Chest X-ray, PA view. Patient: 16 years old, sex F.
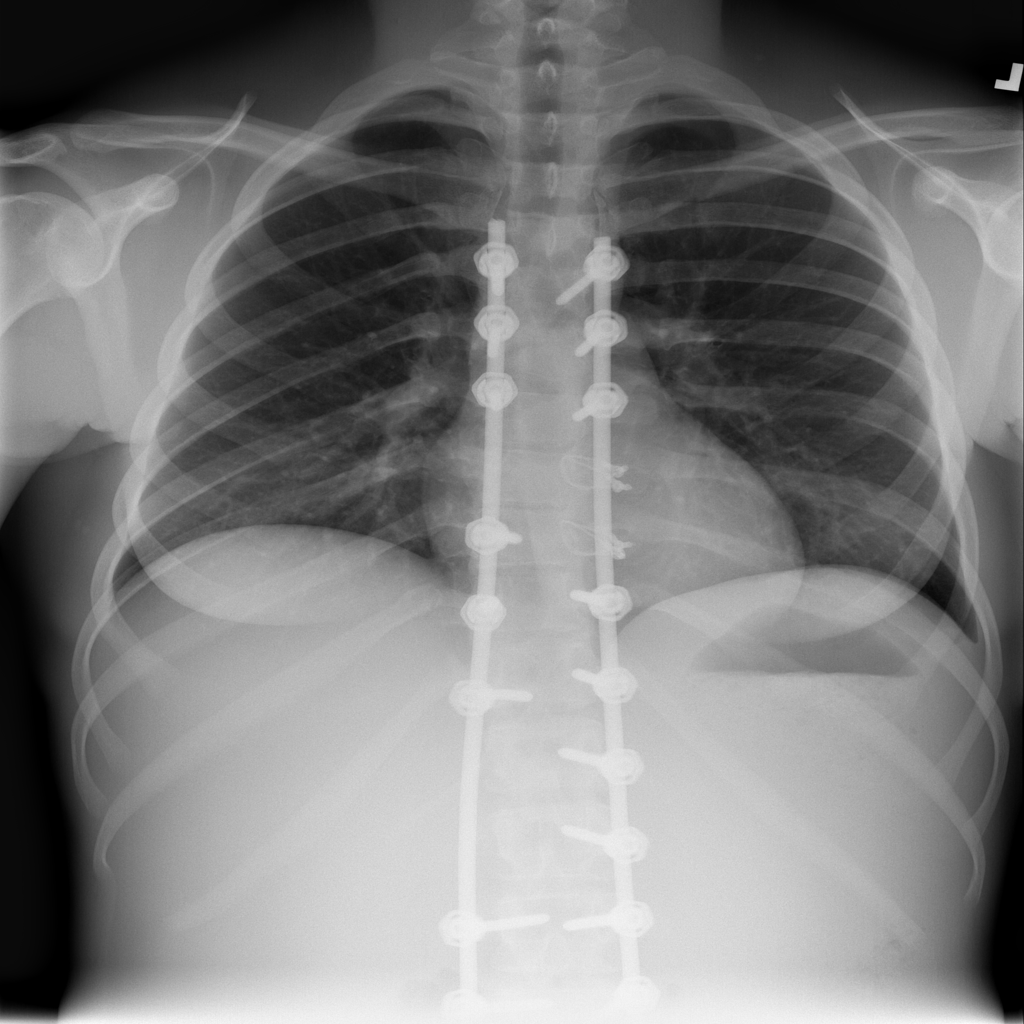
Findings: No Finding